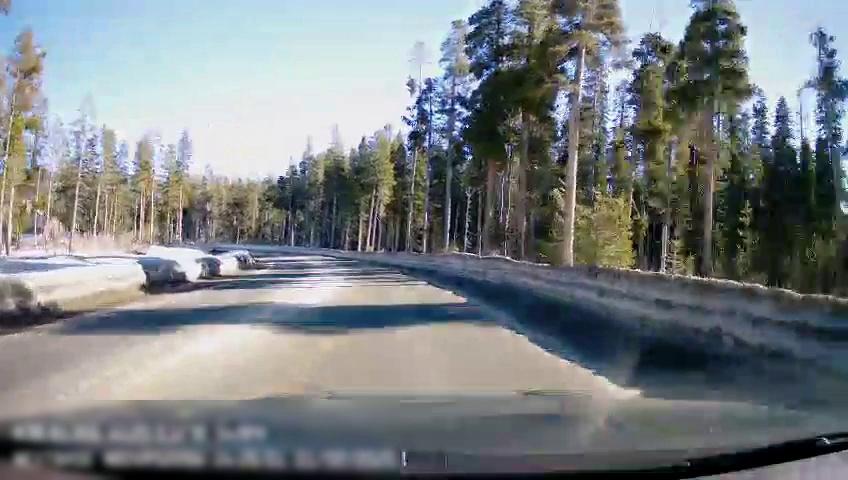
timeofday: Day
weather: Snowy
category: Drivable Space